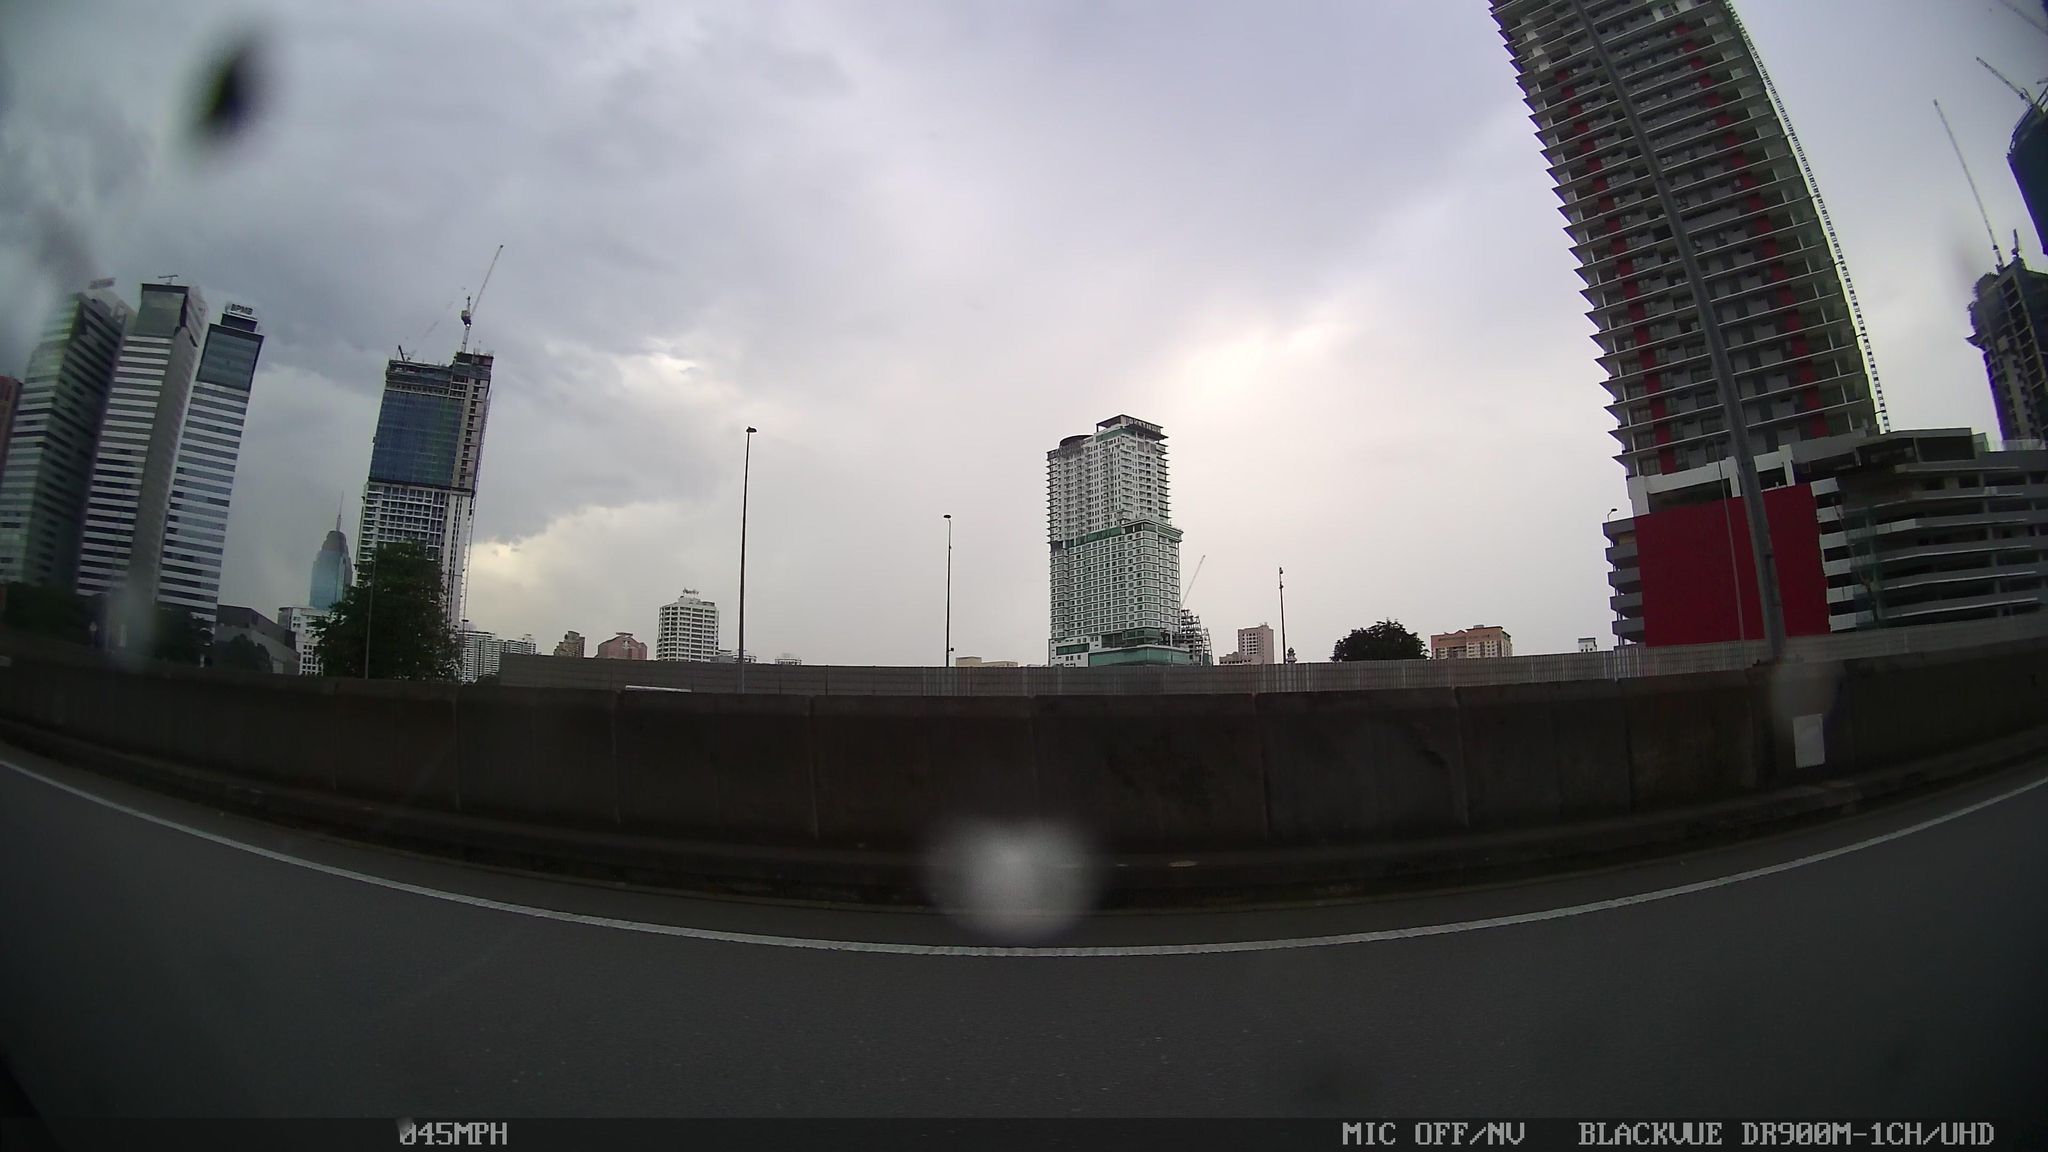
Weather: rainy
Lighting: day
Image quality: slightly poor
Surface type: driving surface
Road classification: motorway_link, motorway
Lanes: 2
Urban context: urban centre
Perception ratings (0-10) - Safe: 2.39, Lively: 7.97, Beautiful: 4.43, Boring: 5.84, Depressing: 4.97, Wealthy: 2.51